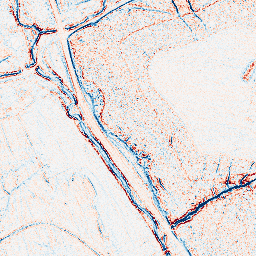
Category: edge_preserving
Decomposition family: bilateral
Decomposition parameters: d: 5
sigma_color: 75
sigma_space: 100
Upsampling method: edge_directed
Upsampling parameters: scale: 4
Upsampling scale: 4